Question: I have a bunch of radio buttons with labels of variable length. I was wondering how I can horizontally center them so that the labels are at the center of the page, but appear 'left aligned'.
Desired outcome:

Current HTML code:
'''
<input type="radio" name="option" id="option#" value="radiobutton" />
<label class="databaseoption" for="option#">Text of variable length</label><br />
'''
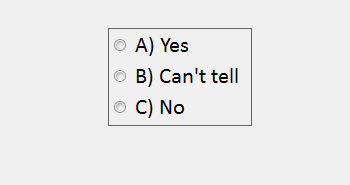
Answer: 'display: table' is good for this: <URL>
'''
<!DOCTYPE html>
<html lang="en">
<head>
<meta charset="utf-8">
<style>
div {display: table; margin: 0 auto; padding: 30px; background: #e7e7e7; border: 1px solid black;}
</style>
</head>
<body>
<div>
<input type="radio" name="option" id="option#" value="radiobutton" />
<label class="databaseoption" for="option#">Text</label><br>
<input type="radio" name="option" id="option#" value="radiobutton" />
<label class="databaseoption" for="option#">Text of variable</label><br>
<input type="radio" name="option" id="option#" value="radiobutton" />
<label class="databaseoption" for="option#">Text of variable length</label>
</div>
</body>
</html>
'''